Question: everyone! I want port my project from Qt WebKit to Qt WebEngine! Currently I want to get the html elemnt.
I use PyQt5 + QT 5.8.
My get elment func:
'''
def get_elment(self,selector,func):
js = '''
function r()
{
var button = document.querySelector("%s");
return button;
}
r();
'''%selector
self.wp.runJavaScript(js,func)
'''
I use it :
'''
def print_element(e):
print "e:%s"%e
browser.get_elment('#u1 > a:nth-child(1)',print_element)
'''
I hope should be a html element, but it is a dict.
the result:

I search on the web, but could not find the solution. Can anyone help me ? Thanks very much!
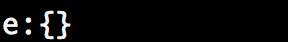
Answer: Thanks for @ekhumoro.
> There is no equivalent to QWebElement in Qt WebEngine. All DOM manipulations must be done in Javascript.